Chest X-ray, PA view. Patient: 49 years old, sex F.
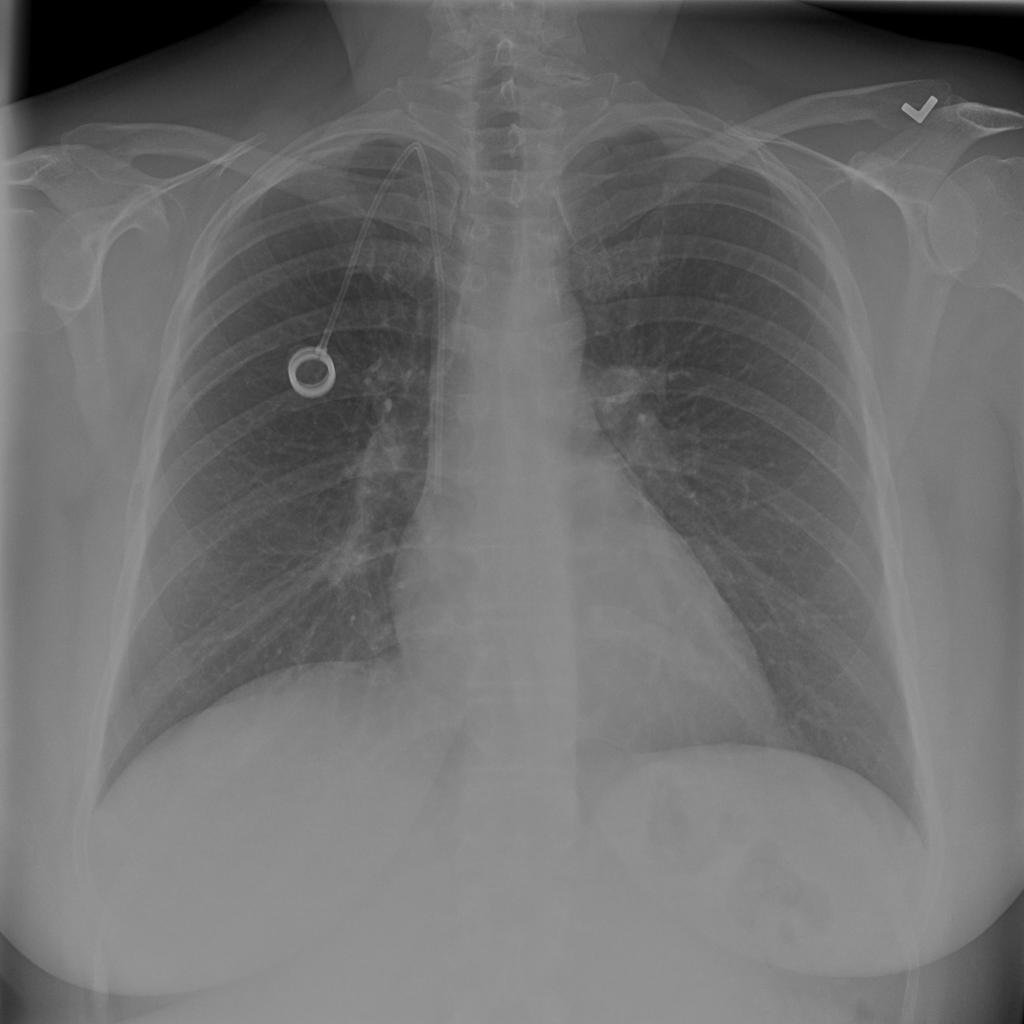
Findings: Infiltration